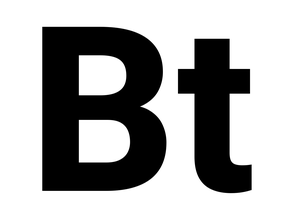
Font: Roboto_ExtraBold